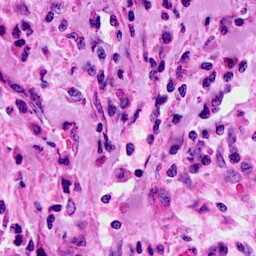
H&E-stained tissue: Cervix